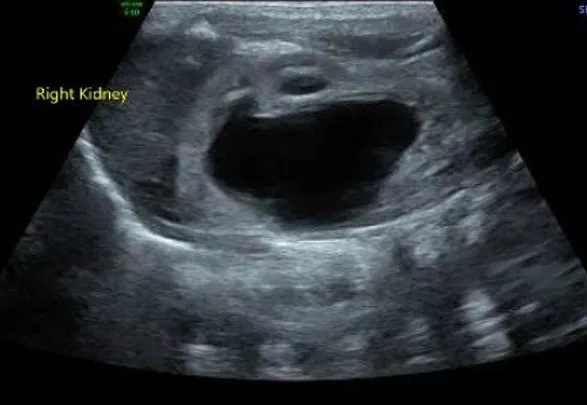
Ultrasound of the right kidney, demonstrating significant hydronephrosis with calyceal blunting and non-visualization of the right proximal ureter.
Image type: radiology (ultrasound)